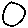
Label: circle